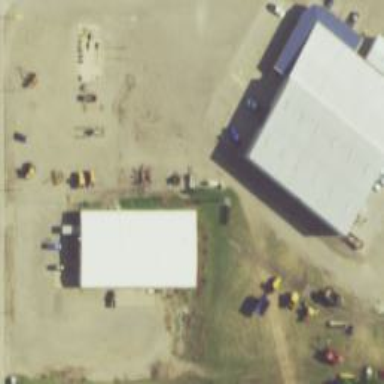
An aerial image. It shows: Retail area that sells farm implements.